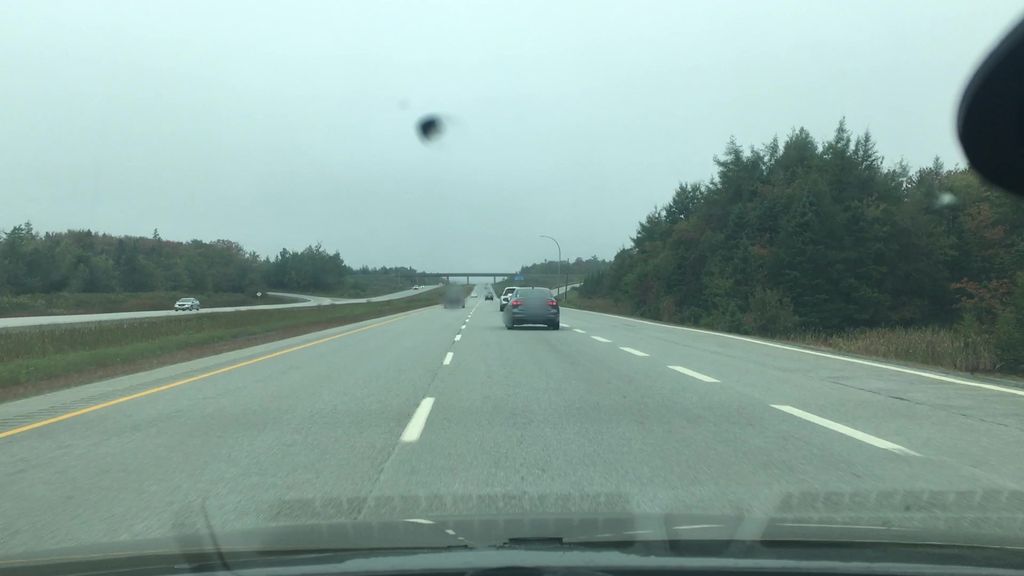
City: halifax